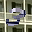
Label: 3